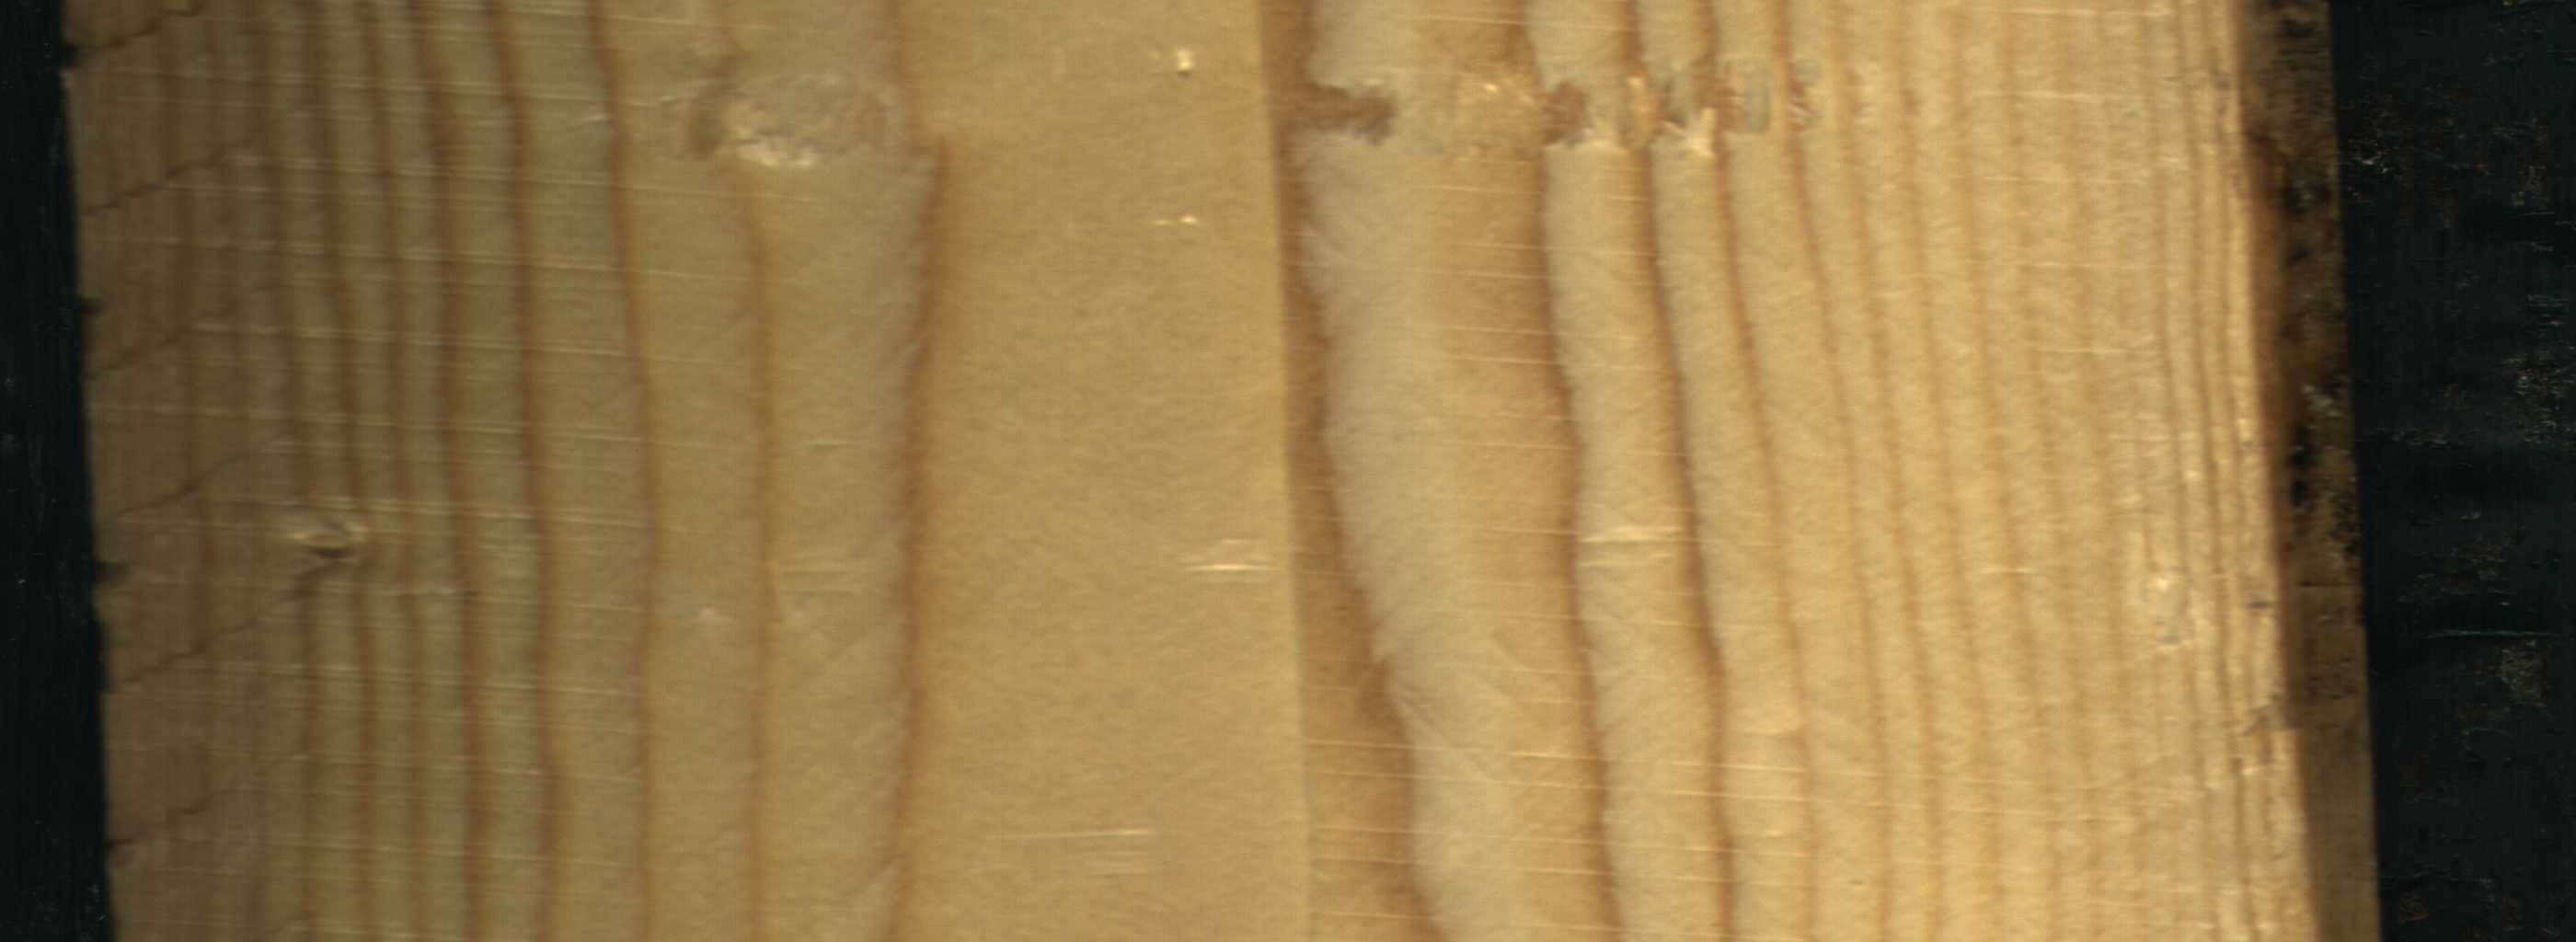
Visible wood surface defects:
resin